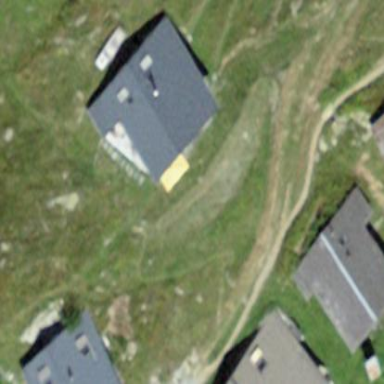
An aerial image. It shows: Hut.